Question: I'm using a MPMoviePlayerViewController. When the video loads and starts playing it doesn't fill up the whole screen. I have to press the full screen button at the top right to make that happen. If I use MPMoviePlayerController I can't get it to fill the screen at all.
Any way via code that I can get my video full screen using the MPMoviePlayerViewController without having to press the fullscreen button?
I know i'm using a private API here, but thats ok, it is for a demo.
Code:
'''
- (void)viewDidLoad
{
[super viewDidLoad];
[[UIDevice currentDevice] setOrientation:UIDeviceOrientationPortrait];
NSString *moviePath = [[NSBundle mainBundle] pathForResource:@"phatpad" ofType:@"mov"];
if (moviePath)
{
NSURL *url = [NSURL fileURLWithPath:moviePath];
player = [[MPMoviePlayerViewController alloc]initWithContentURL:url];
}
player.view.frame = self.view.frame;
[self.view addSubview: player.view];
}
'''
Here is a screen. The first is without pressing the full screen button, the second is after pressing it.

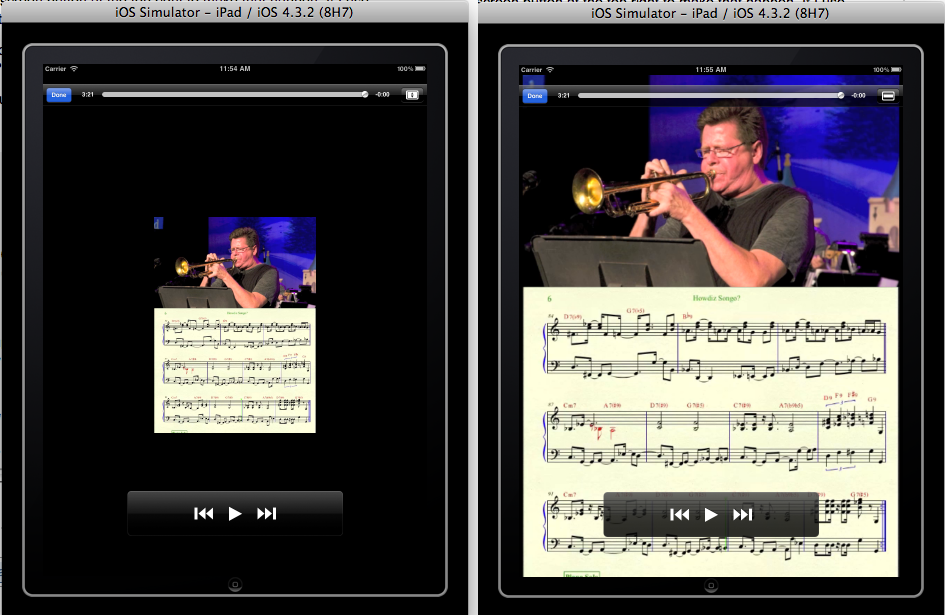
Answer: You have to set the fullscreen attribute to true and the scallingMode to the aspect fill like this:
'''
if (moviePath)
{
NSURL *url = [NSURL fileURLWithPath:moviePath];
player = [[MPMoviePlayerViewController alloc]initWithContentURL:url];
player.moviePlayer.fullscreen = YES;
player.moviePlayer.scalingMode = MPMovieScalingModeAspectFill;
}
'''
I have tested at home and it works, so I hope to you too.